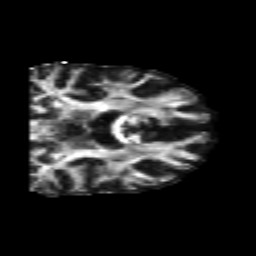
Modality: FA
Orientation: coronal
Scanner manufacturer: siemens
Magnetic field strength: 3 T
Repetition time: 6.8 s
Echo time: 0.093 s